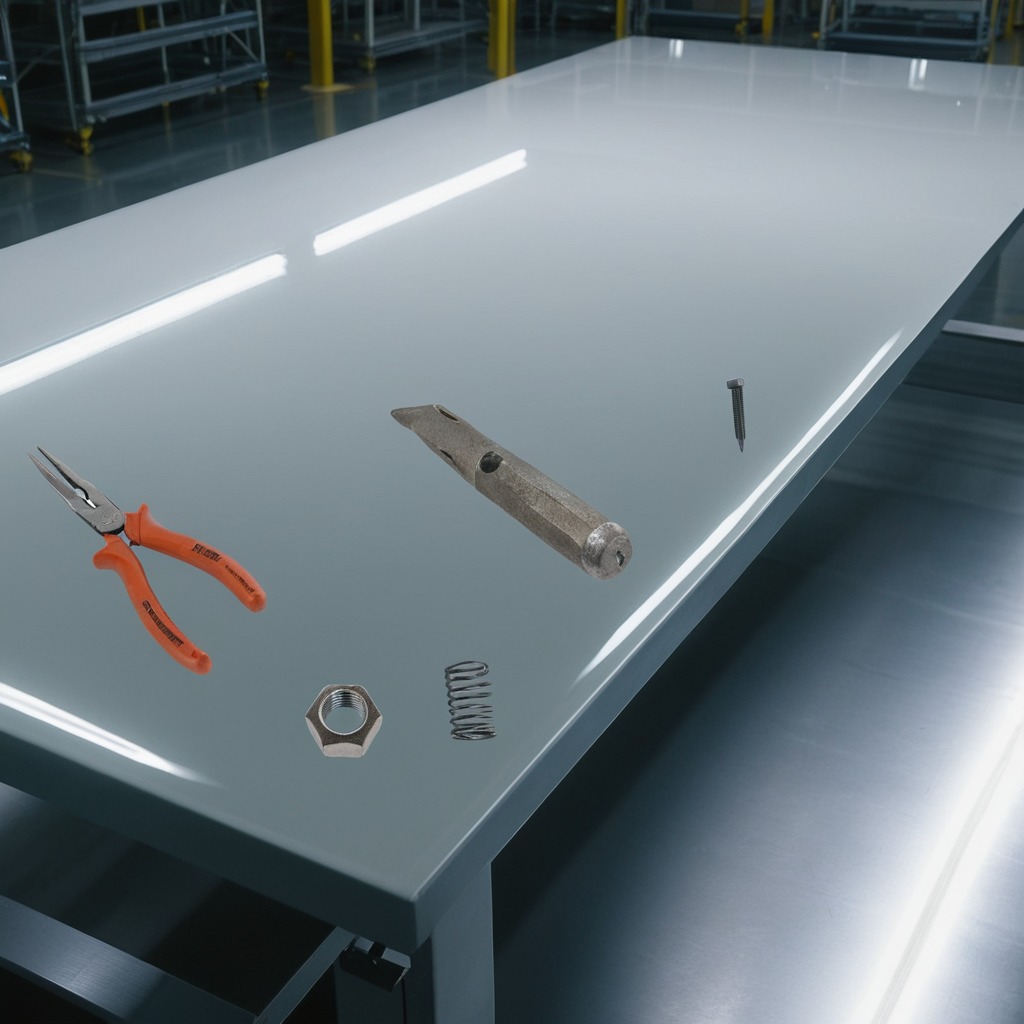
A coiled metal spring and a metal nut are lying on a high-gloss table in a ship maintenance bay industrial lighting.